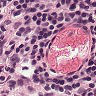
Metastatic tissue present: no